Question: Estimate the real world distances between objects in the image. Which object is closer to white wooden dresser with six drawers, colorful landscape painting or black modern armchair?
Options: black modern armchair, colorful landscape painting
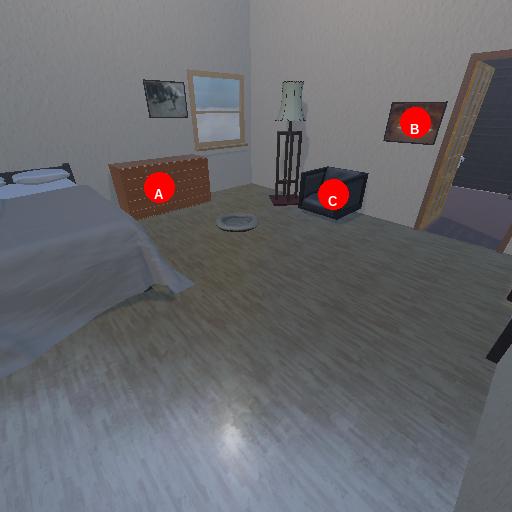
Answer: black modern armchair